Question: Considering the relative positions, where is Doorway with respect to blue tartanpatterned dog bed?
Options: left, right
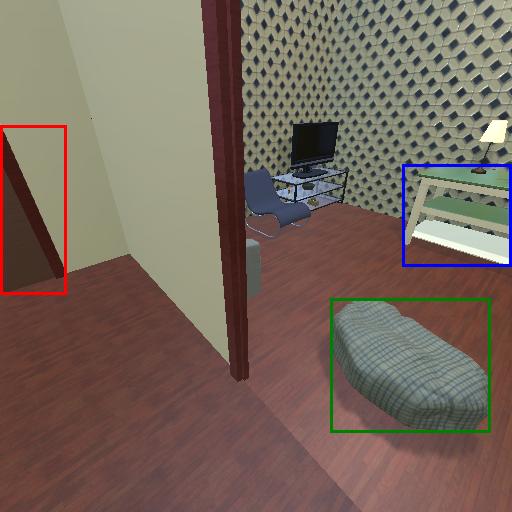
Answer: left